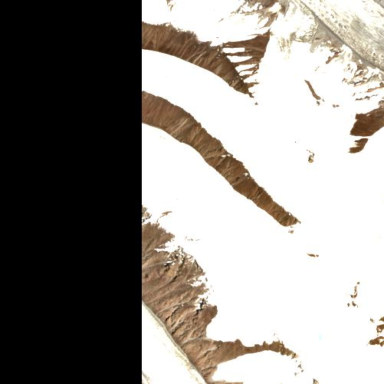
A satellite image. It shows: Stunning view of glacier.